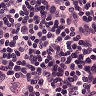
Metastatic tissue present: no